Question: The following algorithm problem occurred to me while drawing a graph for something unrelated:

We have a plane drawing of a bipartite graph, with the disjoint sets arranged in columns as shown. How can we rearrange the nodes within each column so that the number of edge crossings is minimized? I know this problem is NP-hard for general graphs (<URL>, but is there some trick considering that the graph is bipartite?
As a follow-up, what if there is a third column , which only has edges to ? Or further?
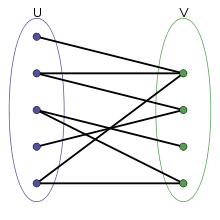
Answer: The paper <URL>
mentions that the original paper on the crossing number by Garey and
Johnson also proved that minimising the number of edge crossings
is NP-hard for bipartite graphs. In fact, it is still NP-hard
even if you are told the optimal order for one column:
> Given a bipartite graph, a 2-layered drawing consists of placing nodes
in the first node set V on a straight line L1 and placing nodes in the
second node set W on a parallel line L2. The problem of minimizing
the number of crossings between arcs in a 2-layered drawing was first
introduced by Harary and Schwenk. The one-sided crossing minimization
problem asks to find an ordering of nodes in V to be placed on L1 so
that the number of arc crossings is minimized (while the ordering of
the nodes in W on L2 is given and fixed). Applications of the problem
can be found in VLSI layouts and hierarchical drawings.However, the two-sided and one-sided problems are shown to be NP-hard
by Garey and Johnson and by Eades and Wormald , respectively.